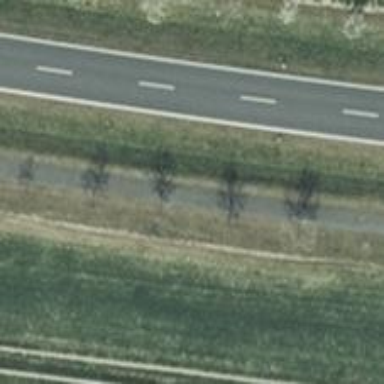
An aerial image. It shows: Deciduous tree with broadleaved leaves.